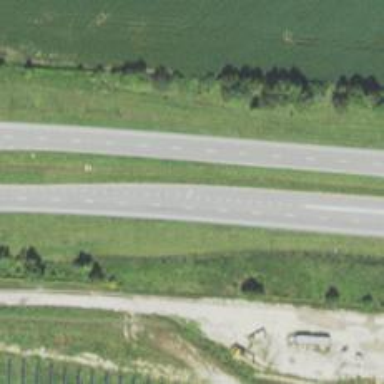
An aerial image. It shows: Trunk link highway.